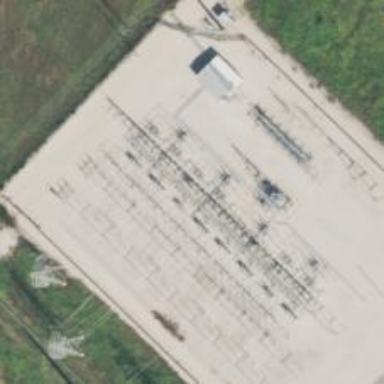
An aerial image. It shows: Power tower.